Aerial crown-view tile of a tropical tree (Barro Colorado Island, Panama), acquired 20250217:
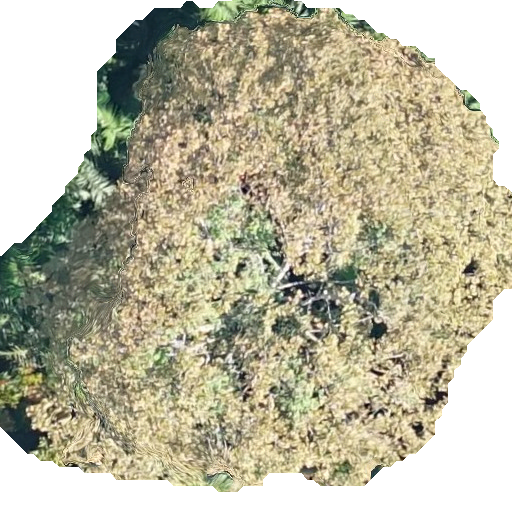
Species: Dipteryx oleifera
GBIF accepted scientific name: Dipteryx oleifera
Crown area: 290.783 m²